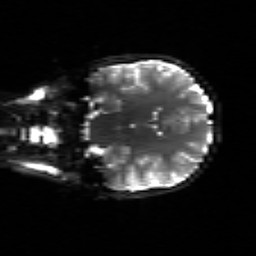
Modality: sbref
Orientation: coronal
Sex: female
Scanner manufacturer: siemens
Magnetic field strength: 3 T
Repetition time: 5 s
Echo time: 0.071 s